【题型】解答题　【知识点】立体几何　【难度】hard
已知正四面体$A-BCD$的棱长为3，点$E$在棱$CD$上，点$F$在线段$AE$上，且$BF\perp AE$.

\noindent (1)如图1，若点$E$在棱$CD$的中点处，求证：$CD\perp$平面$ABE$；

\noindent (2)如图2，若$\dfrac{|DE|}{|EC|}=2$，求三棱锥$B-CEF$的体积；

\noindent (3)如图3，当点$E$在棱$CD$上移动时，求线段$CF$长度的最小值.
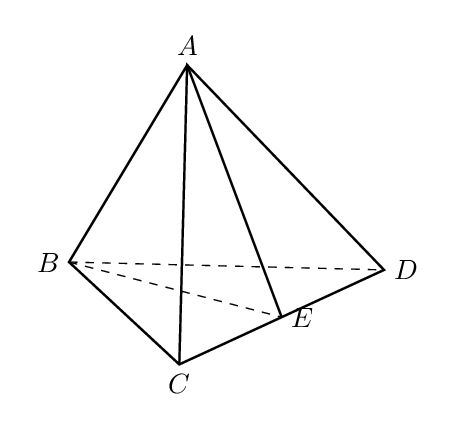
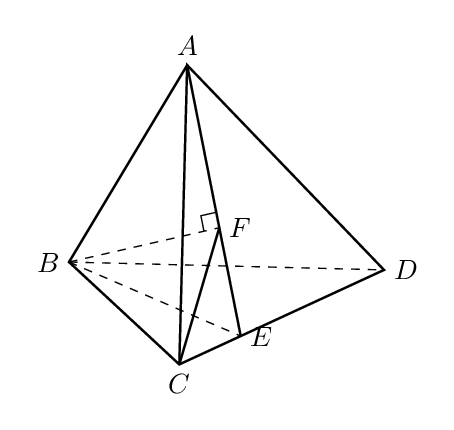
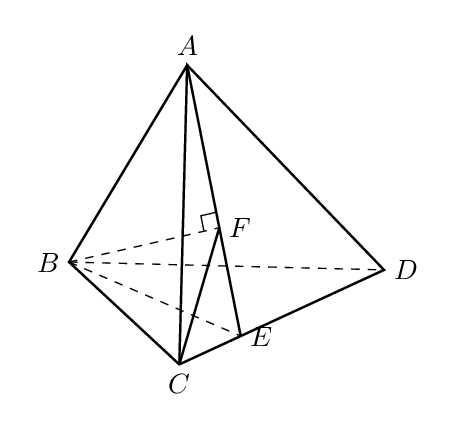
【解答】
\noindent \textbf{【答案】} (1)证明见解析

\noindent (2)$\dfrac{45\sqrt{2}}{168}$

\noindent (3)$\dfrac{\sqrt{21}-\sqrt{3}}{2}$

\noindent \textbf{【分析】}（1）由线面垂直的判定定理即可证明；

\noindent （2）首先需要结合余弦定理以及等面积法求出$|EF|$，则$\dfrac{|EF|}{|AE|}=\dfrac{5}{14}$的结果可得，因此可将求$V_{F-BCE}$问题转化为求$V_{A-BCD}$问题，最终结果乘以$\dfrac{5}{14}$即可得答案.

\noindent （3）取$AB$的中点为$O$，取$CD$的中点为$M$，连接$AM$，在$AM$上取一点$N$，使得$|AN|=2|NM|$，取$AN$的中点为$Q$，连接$OQ$，则$OQ\perp$平面$ACD$，则点$F$在以点$O$为球心、$AB$为直径的球面上，且轨迹是以点$Q$为圆心的一段圆弧，结合几何知识即可求出答案.

\noindent \textbf{【详解】}（1）由于$E$是$CD$的中点，结合正四面体的性质可得$AE\perp CD$，$BE\perp CD$，

\noindent 又因为$AE\cap BE=E$，所以$CD\perp$平面$ABE$；

\noindent （2）因为$\dfrac{|DE|}{|EC|}=2$，所以$|DE|=2|EC|=2$，

\noindent 在三角形$ACE$中，由余弦定理可得$|AE|=\sqrt{|AC|^2+|CE|^2-2\times|AC|\times|CE|\cos60^\circ}=\sqrt{7}$，

\noindent 同理$|BE|=\sqrt{7}$，

\noindent 在三角形$ABE$中，$E$到$AB$的距离为$\sqrt{(\sqrt{7})^2-\left(\dfrac{3}{2}\right)^2}=\dfrac{\sqrt{19}}{2}$，

\noindent 所以由等面积法可得$|BF|\cdot|AE|=\dfrac{\sqrt{19}}{2}|AB|$，代入数据得$|BF|=\dfrac{3\sqrt{133}}{14}$，

\noindent 所以$|EF|=\sqrt{|BE|^2-|BF|^2}=\dfrac{5\sqrt{7}}{14}$，

\noindent 因为$\dfrac{|EF|}{|AE|}=\dfrac{\dfrac{5\sqrt{7}}{14}}{\sqrt{7}}=\dfrac{5}{14}$，所以$F$到底面$BCD$的距离为$A$到底面$BCD$的距离的$\dfrac{5}{14}$，

\noindent 三角形$BCE$的面积是三角形$BCD$面积的$\dfrac{1}{3}$，

\noindent 所以$\dfrac{V_{F-BCE}}{V_{A-BCD}}=\dfrac{1}{3}\times\dfrac{5}{14}=\dfrac{5}{42}$，

\noindent 如图，取$CD$中点记为$H$，$AG$为棱锥的高，

\noindent $|AH|=\sqrt{3^2-\left(\dfrac{3}{2}\right)^2}=\dfrac{3\sqrt{3}}{2}$，$|BG|=\dfrac{2}{3}\sqrt{3^2-\left(\dfrac{3}{2}\right)^2}=\sqrt{3}$，

\noindent 所以$|AG|=\sqrt{3^2-(\sqrt{3})^2}=\sqrt{6}$，

\noindent 则$V_{A-BCD}=\dfrac{1}{3}\times\left(\dfrac{1}{2}\times3\times3\sin60^\circ\right)\times\sqrt{6}=\dfrac{9\sqrt{2}}{4}$，

\noindent 所以$V_{F-BCE}=\dfrac{5}{42}V_{A-BCD}=\dfrac{5}{42}\times\dfrac{9\sqrt{2}}{4}=\dfrac{45\sqrt{2}}{168}$.

\noindent （3）$\because BF\perp AE$，

\noindent $\therefore$点$F$在以$AB$为直径的球面上，取$AB$的中点为$O$，

\noindent $\because$点$F$在$\triangle ACD$中，

\noindent 由于一个平面截一个球所得的是一个圆面，

\noindent $\therefore$点$F$的轨迹为一段圆弧，

\noindent 取$CD$的中点为$M$，连接$AM$，在$AM$上取一点$N$，使得$AN=2NM$，

\noindent 在等边$\triangle ACD$中，易得点$N$为$\triangle ACD$的中心，

\noindent $\therefore$在正四面体$A-BCD$中，易得$BN\perp$平面$ACD$，

\noindent 取$AN$的中点为$Q$，连接$OQ$，则$OQ\parallel BN$，则$OQ\perp$平面$ACD$，

\noindent 由于一个平面截一个球所得的是一个圆面，且球心与这个圆的圆心所在直线与该平面垂直，

\noindent $\therefore$点$F$的轨迹是以点$Q$为圆心的一段圆弧，

\noindent 在$\triangle ACD$中，$|AC|=3$，$|CM|=\dfrac{3}{2}$，

\noindent $\therefore|AM|=\dfrac{3\sqrt{3}}{2}$，则$|AN|=\sqrt{3}$，

\noindent $\therefore|BN|=\sqrt{|AB|^2-|AN|^2}=\sqrt{6}$，

\noindent $\therefore|OQ|=\dfrac{\sqrt{6}}{2}$，

\noindent $\therefore$圆$Q$的半径$r=\sqrt{\left(\dfrac{|AB|}{2}\right)^2-|OQ|^2}=\dfrac{\sqrt{3}}{2}$，

\noindent 而$|CQ|=\sqrt{|CM|^2+|MQ|^2}=\dfrac{\sqrt{21}}{2}$，

\noindent $\therefore|CF|\geq|CQ|-r=\dfrac{\sqrt{21}-\sqrt{3}}{2}$，

\noindent 故$CF$长度的最小值为$\dfrac{\sqrt{21}-\sqrt{3}}{2}$.

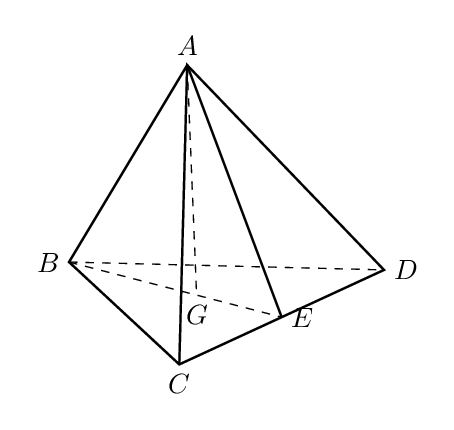
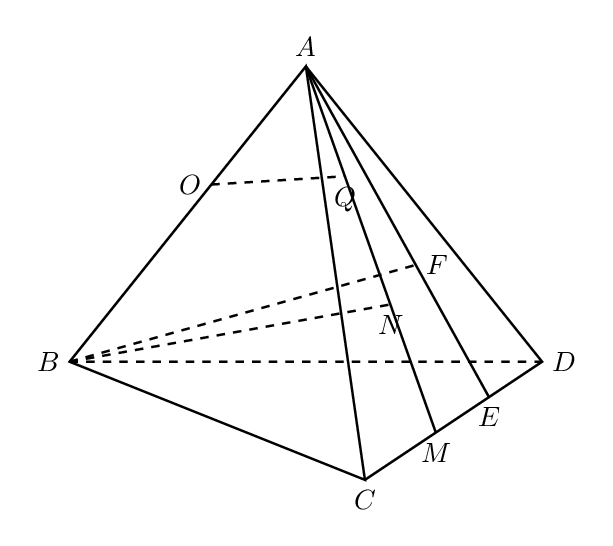